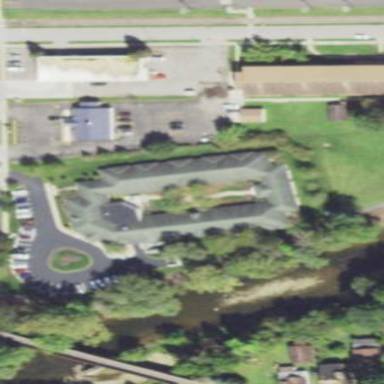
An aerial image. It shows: Nursing home building.